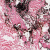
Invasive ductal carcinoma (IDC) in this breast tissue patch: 0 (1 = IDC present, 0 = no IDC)